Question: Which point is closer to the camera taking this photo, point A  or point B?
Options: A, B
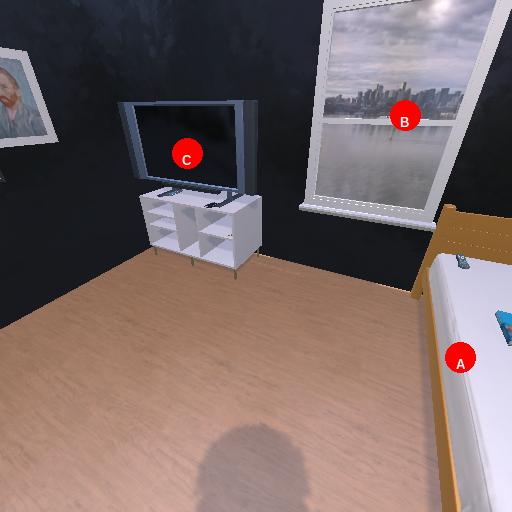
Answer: A